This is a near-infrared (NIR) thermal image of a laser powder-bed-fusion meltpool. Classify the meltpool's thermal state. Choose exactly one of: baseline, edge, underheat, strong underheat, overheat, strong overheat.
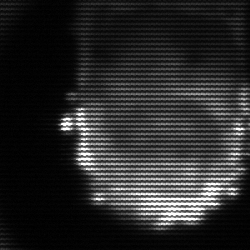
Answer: baseline